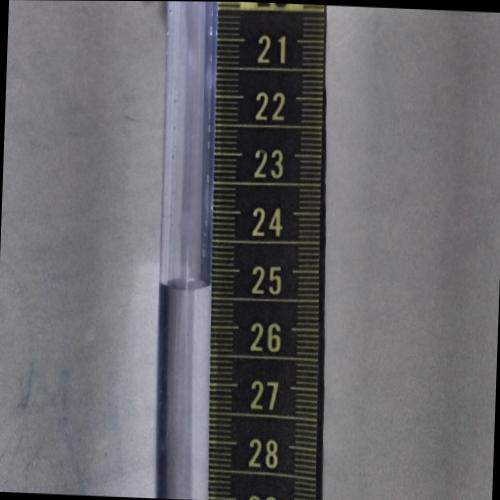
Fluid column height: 25.3 cm